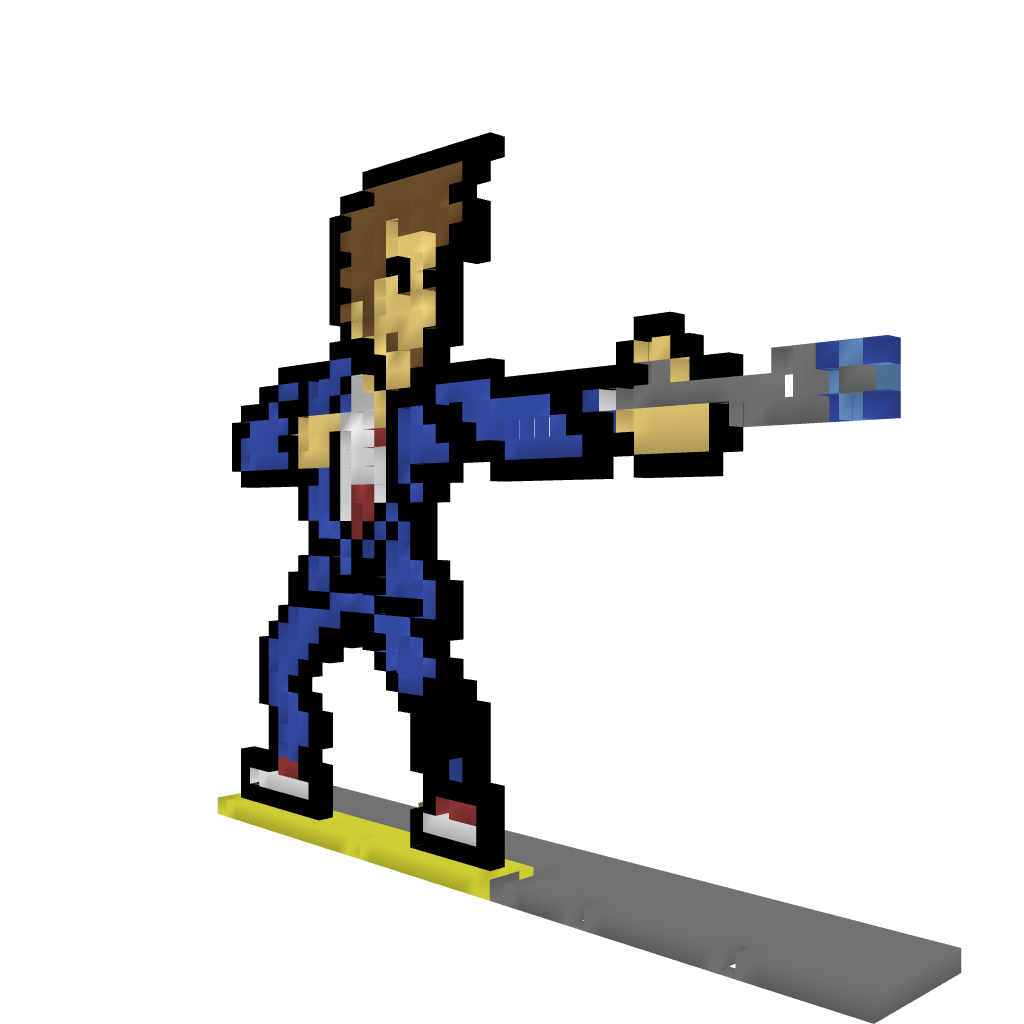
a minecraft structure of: The 10th Doctor high quality